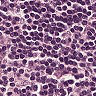
Metastatic tissue present: no